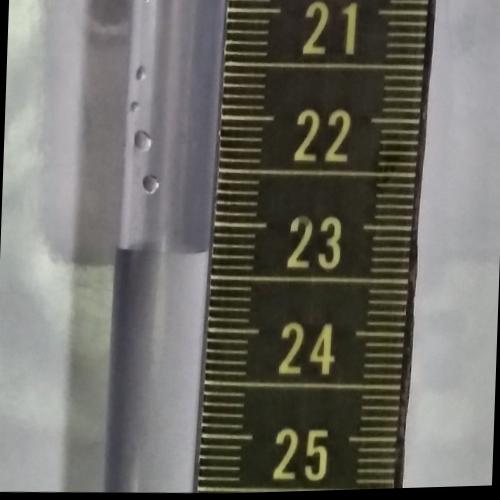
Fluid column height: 23.3 cm